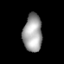
Tissue: lung
Cell type: Epithelial cells
Senescence score: 0.7073
Nuclear area (px): 690
Mean DAPI intensity: 163.09